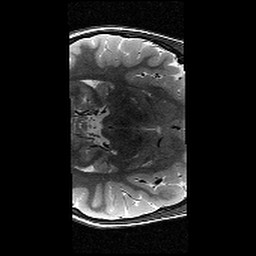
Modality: T2w
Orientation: axial
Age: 13
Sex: female
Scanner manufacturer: siemens
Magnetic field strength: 3 T
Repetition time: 9.23 s
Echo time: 0.067 s